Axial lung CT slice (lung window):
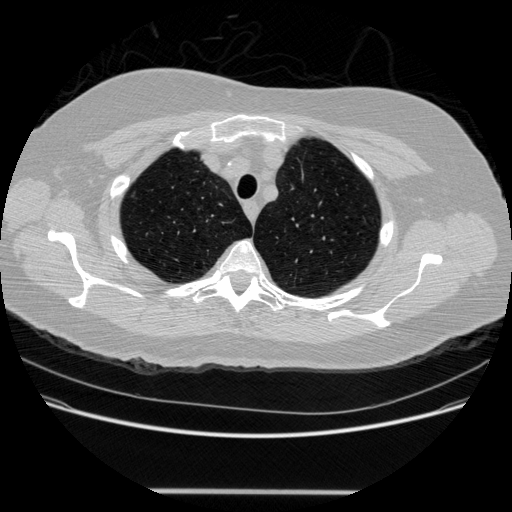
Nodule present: no